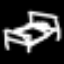
Label: bed